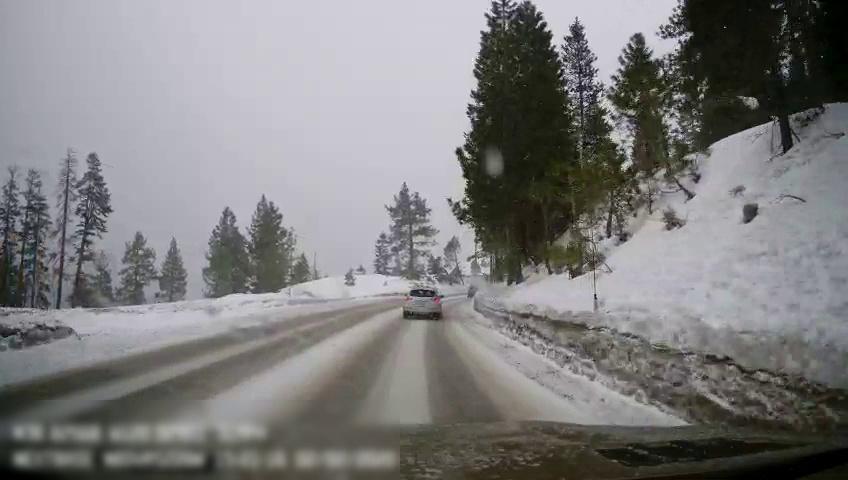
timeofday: Day
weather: Snowy
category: Drivable Space
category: Vehicles | SUV
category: Vehicles | Car